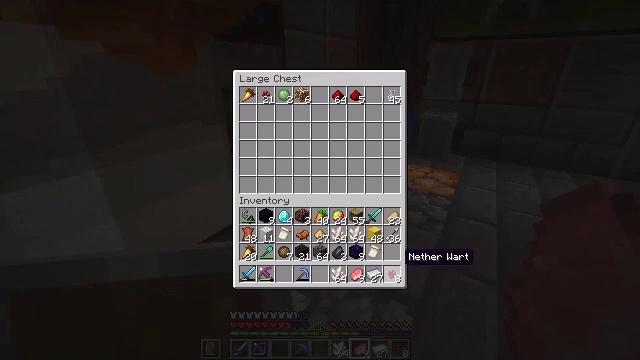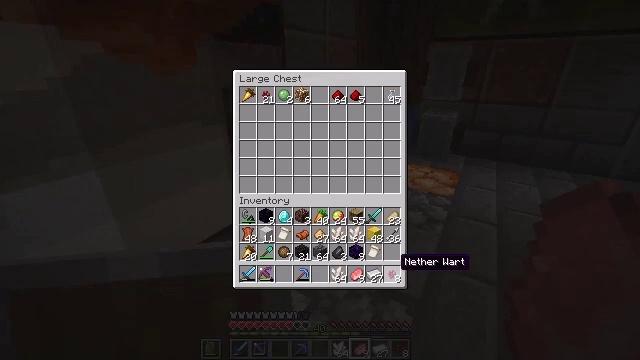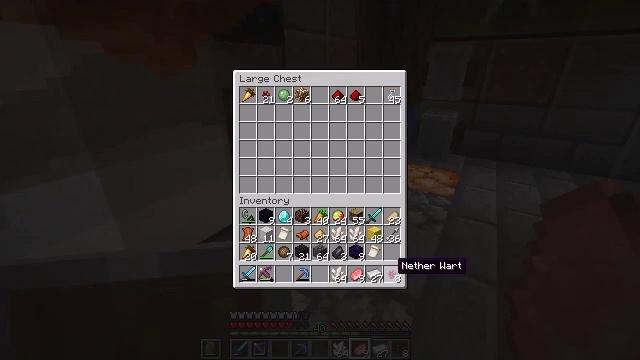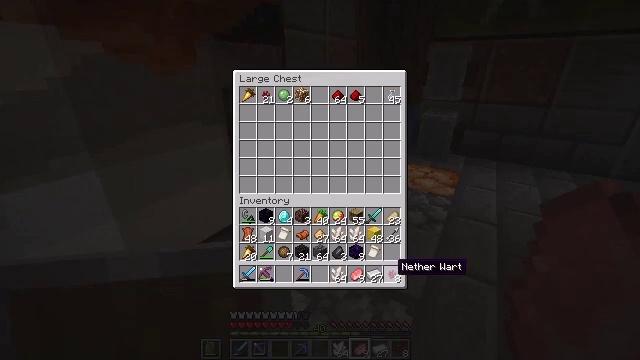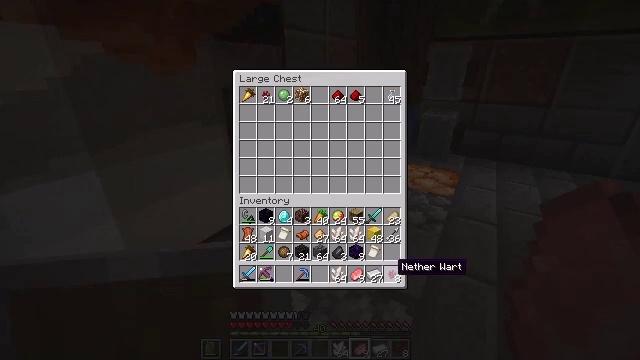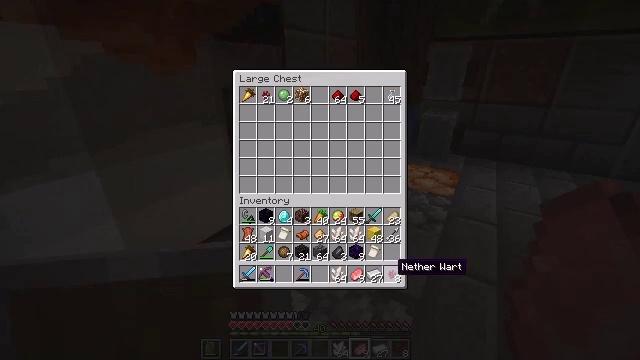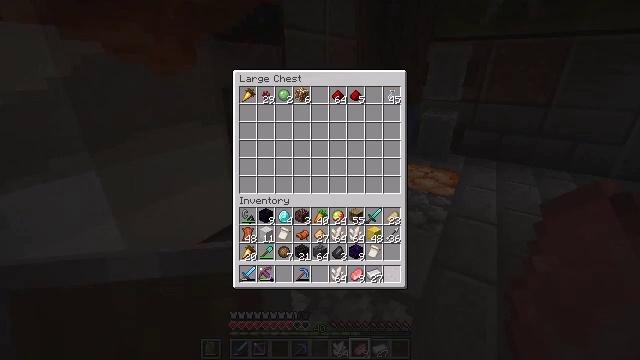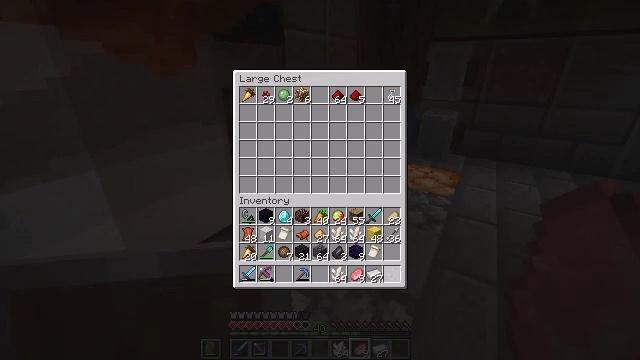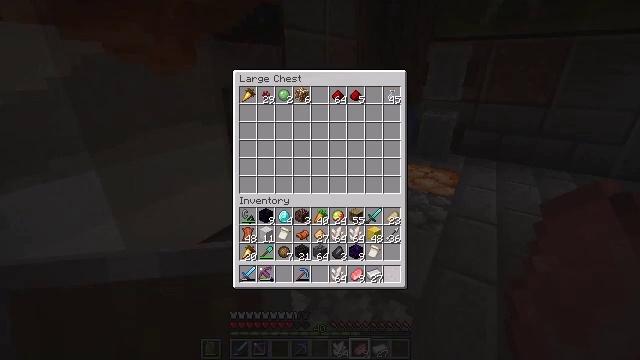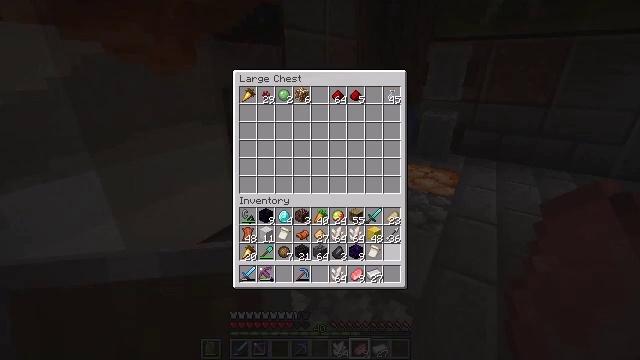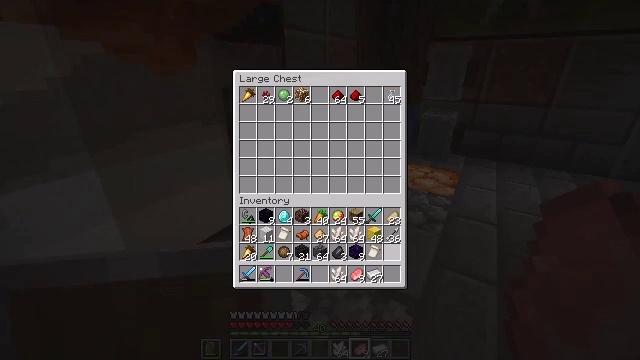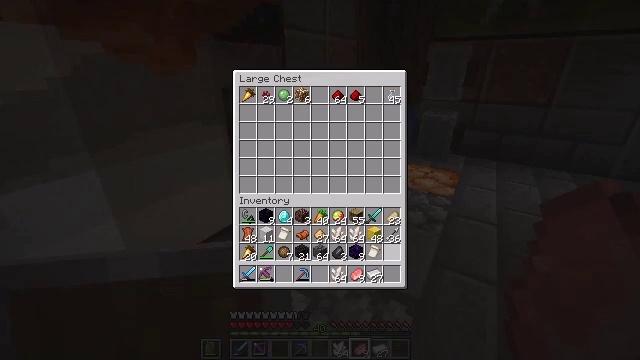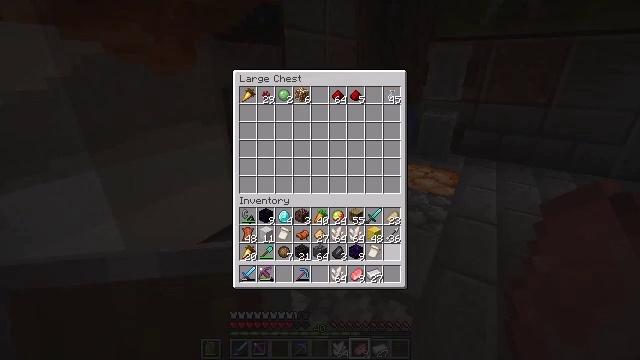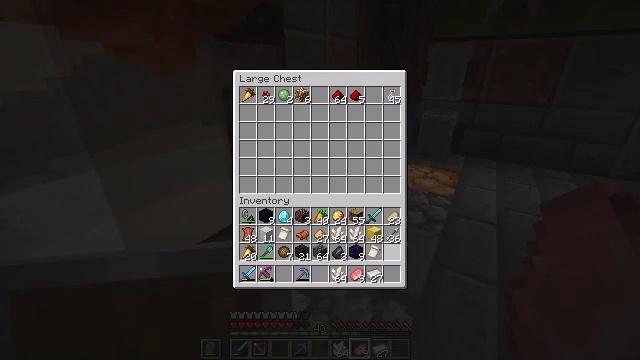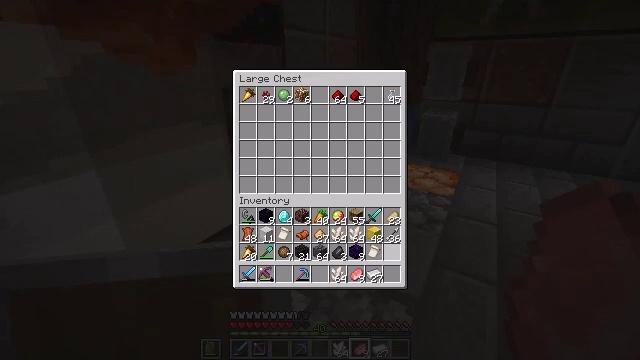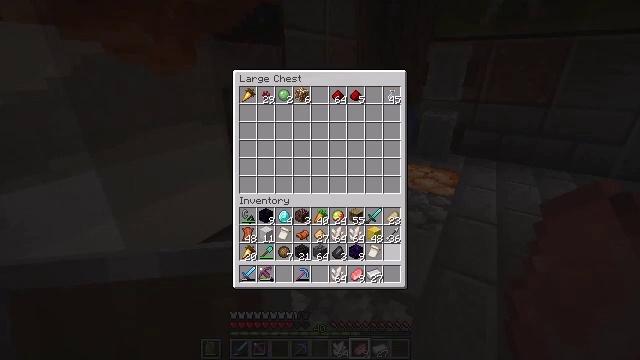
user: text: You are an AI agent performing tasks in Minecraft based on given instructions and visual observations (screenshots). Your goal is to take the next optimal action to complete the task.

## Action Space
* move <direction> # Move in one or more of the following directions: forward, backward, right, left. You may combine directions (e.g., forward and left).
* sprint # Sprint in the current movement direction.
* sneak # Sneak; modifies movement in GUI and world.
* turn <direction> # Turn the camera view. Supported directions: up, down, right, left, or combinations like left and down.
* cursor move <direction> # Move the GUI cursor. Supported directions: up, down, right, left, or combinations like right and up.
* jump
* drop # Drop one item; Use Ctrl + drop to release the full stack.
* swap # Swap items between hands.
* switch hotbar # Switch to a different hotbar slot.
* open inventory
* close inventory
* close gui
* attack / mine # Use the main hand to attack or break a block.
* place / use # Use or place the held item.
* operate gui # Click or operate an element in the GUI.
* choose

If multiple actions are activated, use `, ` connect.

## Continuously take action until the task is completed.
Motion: motion action
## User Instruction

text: Open the crafting table to create a quartz block from nether quartz.
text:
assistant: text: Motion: sneak
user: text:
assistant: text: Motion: sneak
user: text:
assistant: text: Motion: sneak
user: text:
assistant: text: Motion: sneak
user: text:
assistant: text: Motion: sneak
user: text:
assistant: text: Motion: sneak, operate gui
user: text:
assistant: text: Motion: sneak, operate gui
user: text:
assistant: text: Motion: sneak
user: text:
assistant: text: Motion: sneak, cursor move up
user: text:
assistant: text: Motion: sneak
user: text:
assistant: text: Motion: sneak
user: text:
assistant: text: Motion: sneak
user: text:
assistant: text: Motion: sneak
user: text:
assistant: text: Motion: sneak
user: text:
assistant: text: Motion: sneak
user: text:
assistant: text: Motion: sneak, cursor move left
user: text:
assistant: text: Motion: sneak, cursor move left
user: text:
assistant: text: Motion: sneak, cursor move left and up
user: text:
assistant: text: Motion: sneak
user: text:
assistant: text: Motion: sneak
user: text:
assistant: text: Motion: no_op
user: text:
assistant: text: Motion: no_op
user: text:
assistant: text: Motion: no_op
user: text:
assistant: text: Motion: no_op
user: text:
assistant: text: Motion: no_op
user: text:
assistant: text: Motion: no_op
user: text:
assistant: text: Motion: no_op
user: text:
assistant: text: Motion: no_op
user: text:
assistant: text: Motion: no_op
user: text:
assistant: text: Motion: no_op